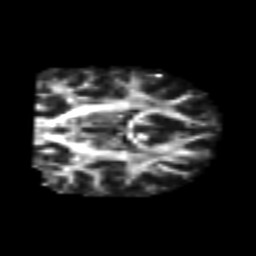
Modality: FA
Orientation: coronal
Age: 25
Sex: male
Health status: healthy